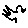
Label: bird